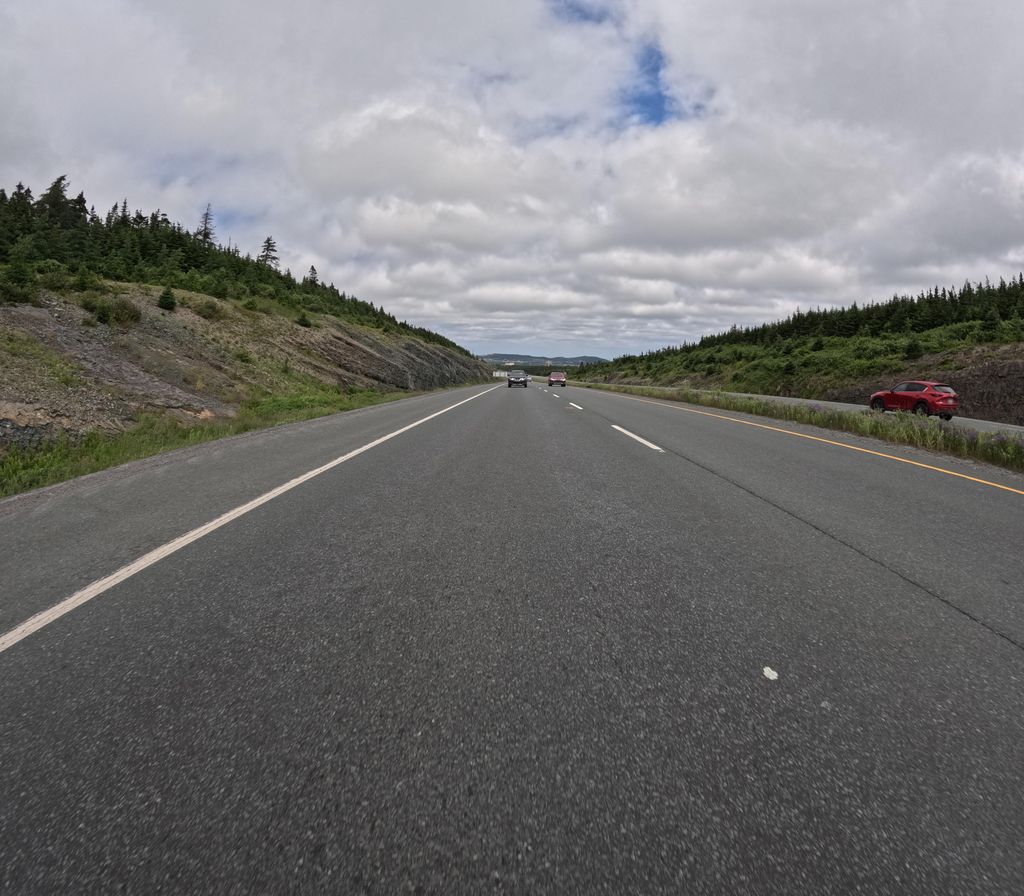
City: st_johns